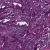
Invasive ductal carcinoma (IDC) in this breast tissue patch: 0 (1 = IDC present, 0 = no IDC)